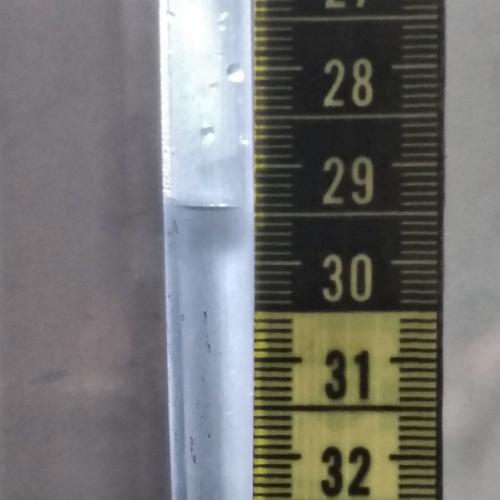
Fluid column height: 29.4 cm